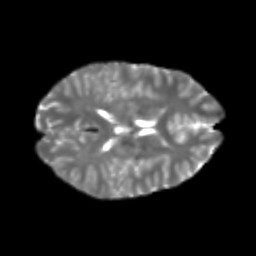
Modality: T2w
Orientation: axial
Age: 22
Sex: female
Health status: healthy
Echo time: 0.074 s